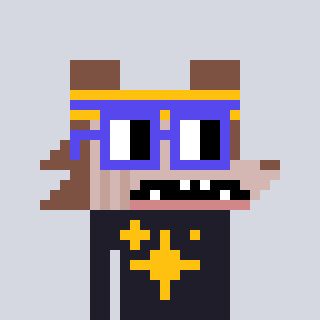
a pixel art character with square blue glasses, a werewolf-shaped head and a grayscale-colored body on a cool background